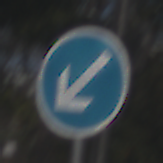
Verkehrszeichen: VorgeschriebeneVorbeifahrtLinks
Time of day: MorningAfternoon
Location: Outdoor (Special)
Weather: Clear
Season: Winter
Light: Natural